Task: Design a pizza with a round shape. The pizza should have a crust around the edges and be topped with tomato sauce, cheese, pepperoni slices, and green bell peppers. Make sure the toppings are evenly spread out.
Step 500:
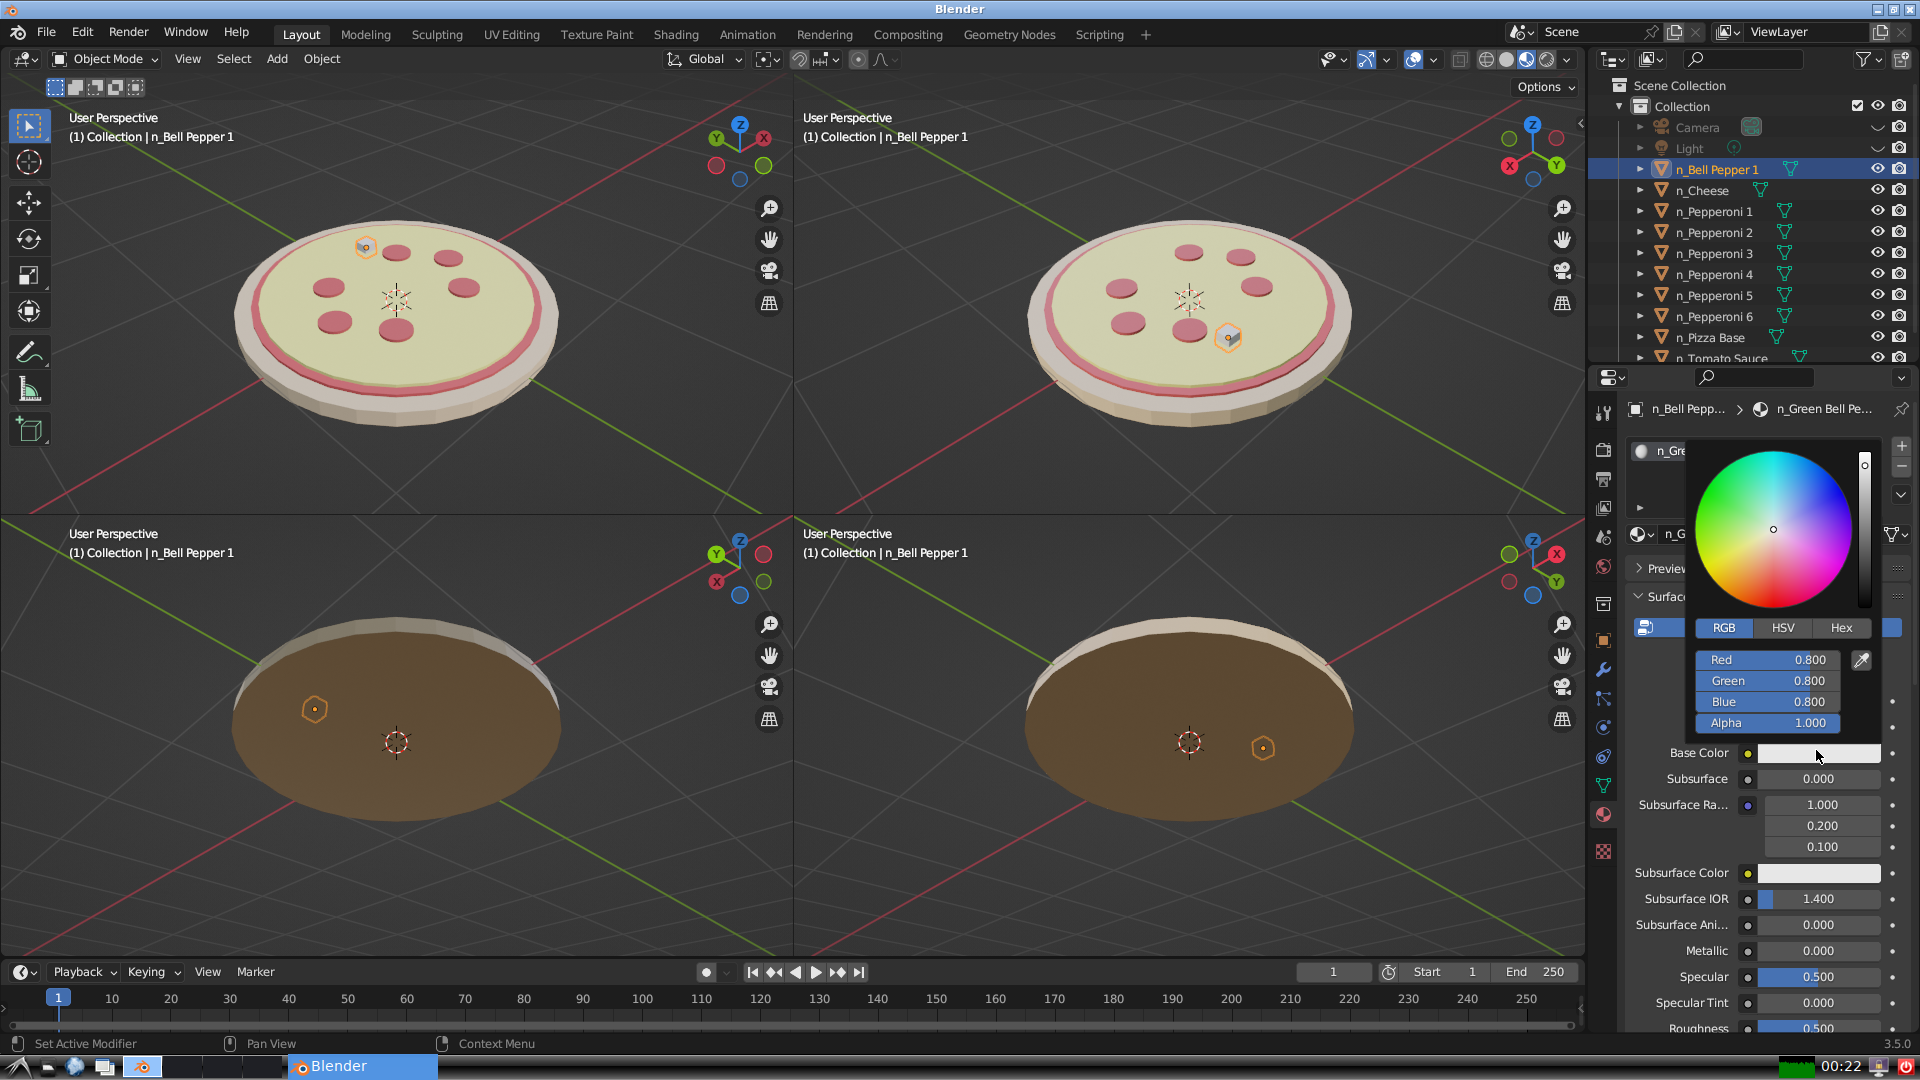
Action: {"mouse_move": [1725, 625]}